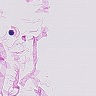
Metastatic tissue present: no